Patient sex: M
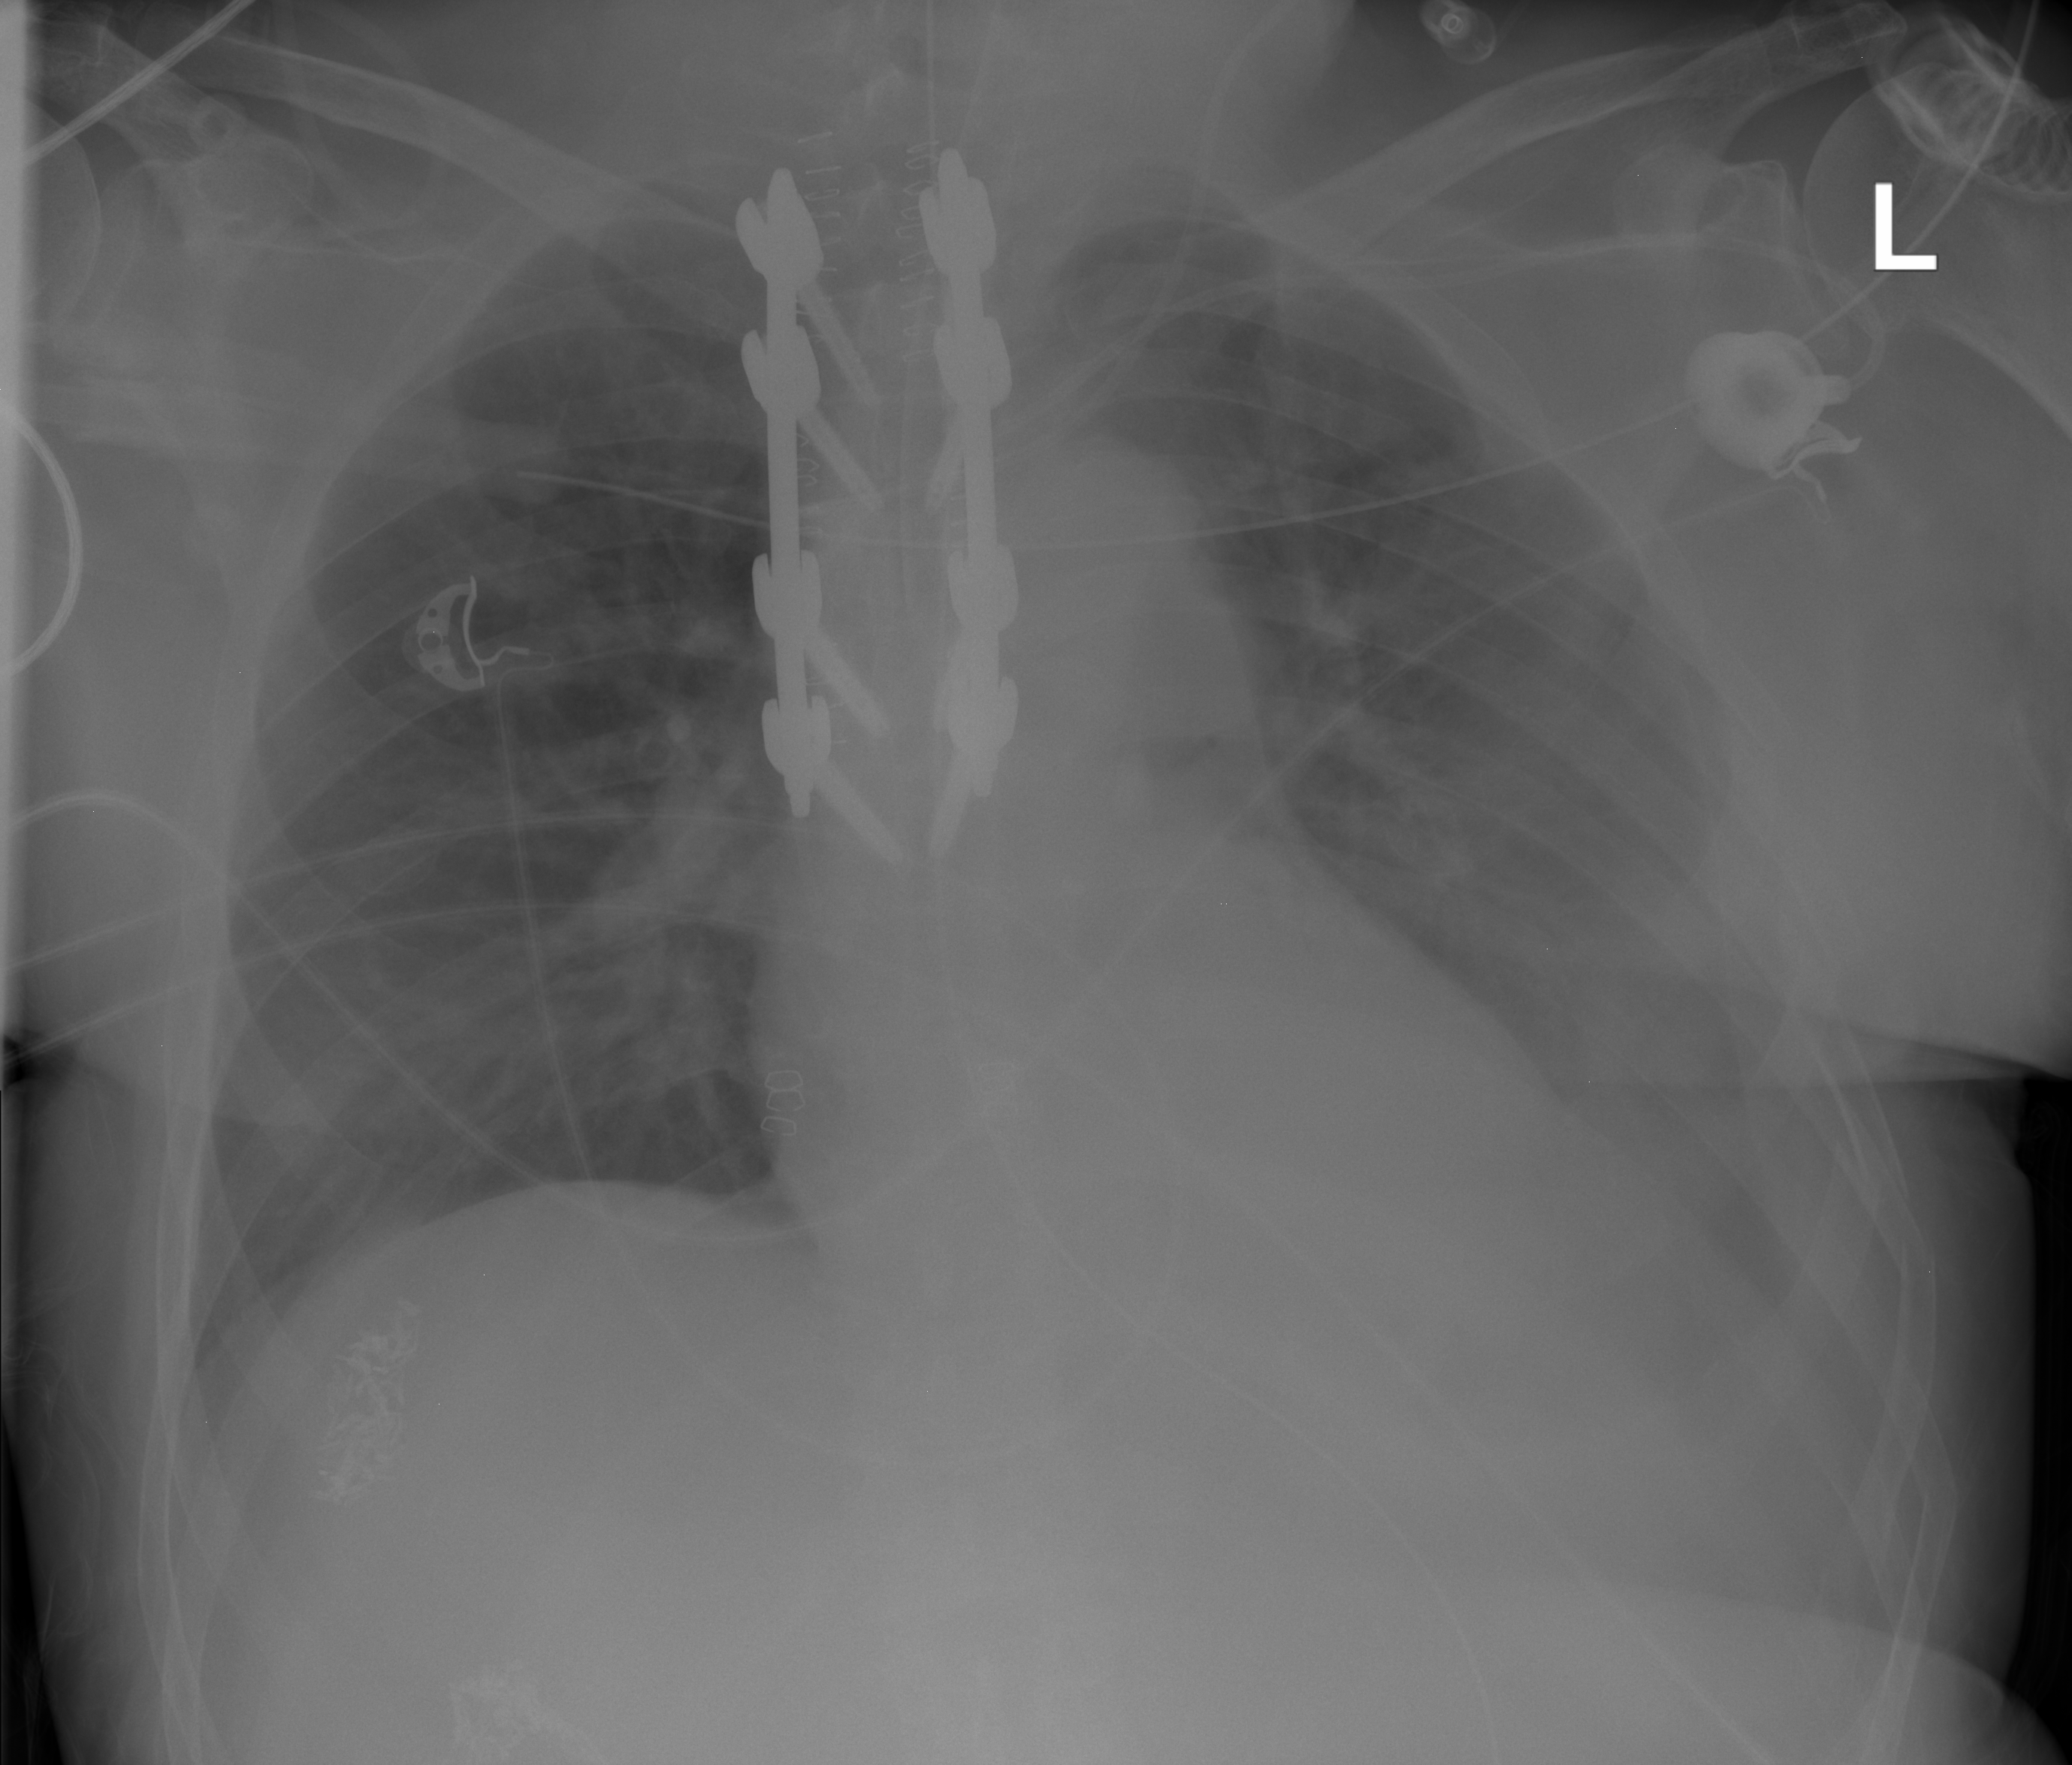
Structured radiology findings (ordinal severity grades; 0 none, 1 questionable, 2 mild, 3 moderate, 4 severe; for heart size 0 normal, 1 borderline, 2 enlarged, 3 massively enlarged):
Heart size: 2
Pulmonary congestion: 2
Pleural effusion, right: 0
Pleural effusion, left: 2
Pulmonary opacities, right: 0
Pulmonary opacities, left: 0
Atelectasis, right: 0
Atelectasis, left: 3